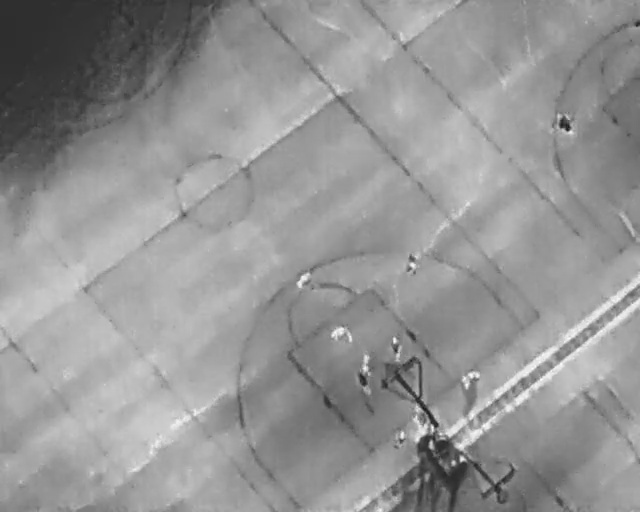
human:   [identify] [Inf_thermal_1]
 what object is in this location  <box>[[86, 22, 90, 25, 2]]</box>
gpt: <ref>1 large person at the top right</ref>

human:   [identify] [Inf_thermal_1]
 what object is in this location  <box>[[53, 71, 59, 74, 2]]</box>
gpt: <ref>1 large person at the bottom</ref>

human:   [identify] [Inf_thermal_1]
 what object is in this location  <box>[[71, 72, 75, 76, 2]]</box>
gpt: <ref>1 large person at the bottom right</ref>